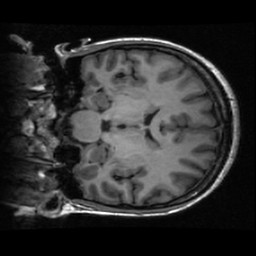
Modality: T1w
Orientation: coronal
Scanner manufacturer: ge
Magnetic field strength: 3 T
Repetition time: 0.00614 s
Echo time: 0.002004 s